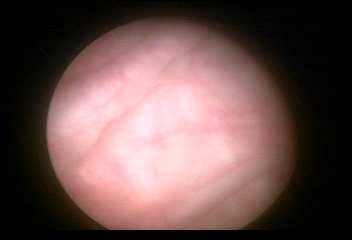
Modality: WLC
Class: Normal mucosa
Bladder cancer association: No